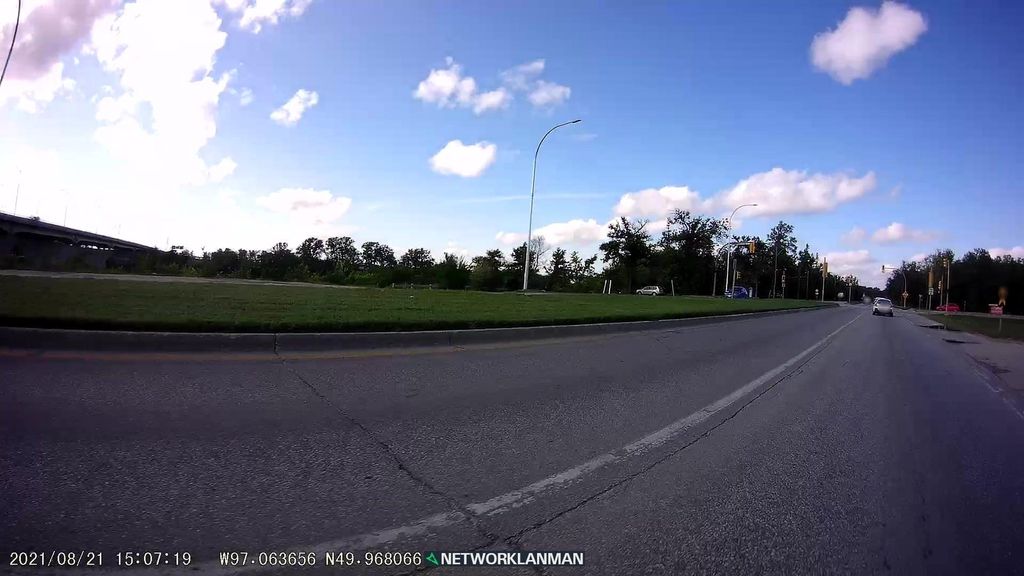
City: winnipeg